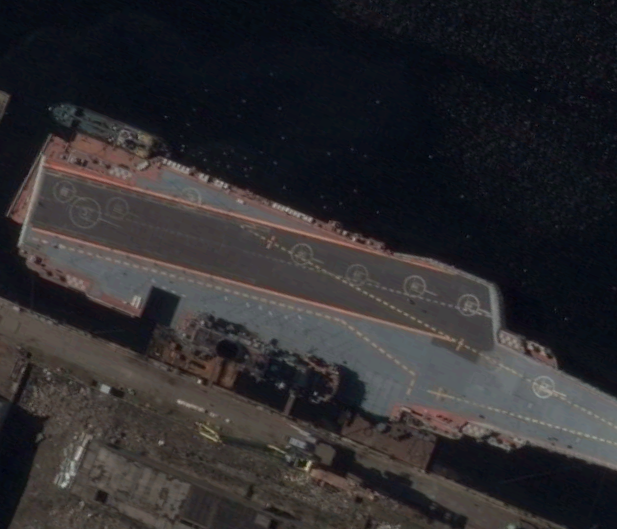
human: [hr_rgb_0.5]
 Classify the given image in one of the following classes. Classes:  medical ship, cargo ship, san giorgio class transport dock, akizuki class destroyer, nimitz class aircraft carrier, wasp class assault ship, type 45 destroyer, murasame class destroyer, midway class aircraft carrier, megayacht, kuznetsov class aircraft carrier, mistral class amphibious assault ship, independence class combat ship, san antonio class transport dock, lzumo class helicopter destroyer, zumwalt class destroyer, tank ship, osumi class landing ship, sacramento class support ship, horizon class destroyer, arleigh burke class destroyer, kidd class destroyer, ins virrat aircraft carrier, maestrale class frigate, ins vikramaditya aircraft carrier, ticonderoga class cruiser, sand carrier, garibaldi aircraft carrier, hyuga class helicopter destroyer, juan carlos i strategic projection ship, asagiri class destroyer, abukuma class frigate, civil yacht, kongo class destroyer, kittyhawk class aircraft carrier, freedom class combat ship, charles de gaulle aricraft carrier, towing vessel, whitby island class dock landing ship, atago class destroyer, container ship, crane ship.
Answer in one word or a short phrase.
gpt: Kuznetsov class aircraft carrier